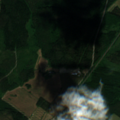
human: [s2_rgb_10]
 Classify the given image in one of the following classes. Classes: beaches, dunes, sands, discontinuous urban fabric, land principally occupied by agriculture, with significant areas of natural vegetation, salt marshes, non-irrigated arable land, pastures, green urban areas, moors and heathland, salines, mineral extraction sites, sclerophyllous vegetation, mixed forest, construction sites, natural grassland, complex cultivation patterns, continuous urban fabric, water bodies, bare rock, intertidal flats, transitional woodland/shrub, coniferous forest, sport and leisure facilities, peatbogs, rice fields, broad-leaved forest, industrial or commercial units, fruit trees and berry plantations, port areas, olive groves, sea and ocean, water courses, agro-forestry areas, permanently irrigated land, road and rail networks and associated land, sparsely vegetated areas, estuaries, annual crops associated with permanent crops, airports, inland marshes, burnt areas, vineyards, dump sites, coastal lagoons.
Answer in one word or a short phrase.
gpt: non-irrigated arable land, land principally occupied by agriculture, with significant areas of natural vegetation, coniferous forest, mixed forest